Interaction volume radius: 10 \u00c5
Interaction volume height: 10 \u00c5
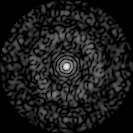
Disorder parameter: 0.801